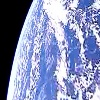
Label: cloud